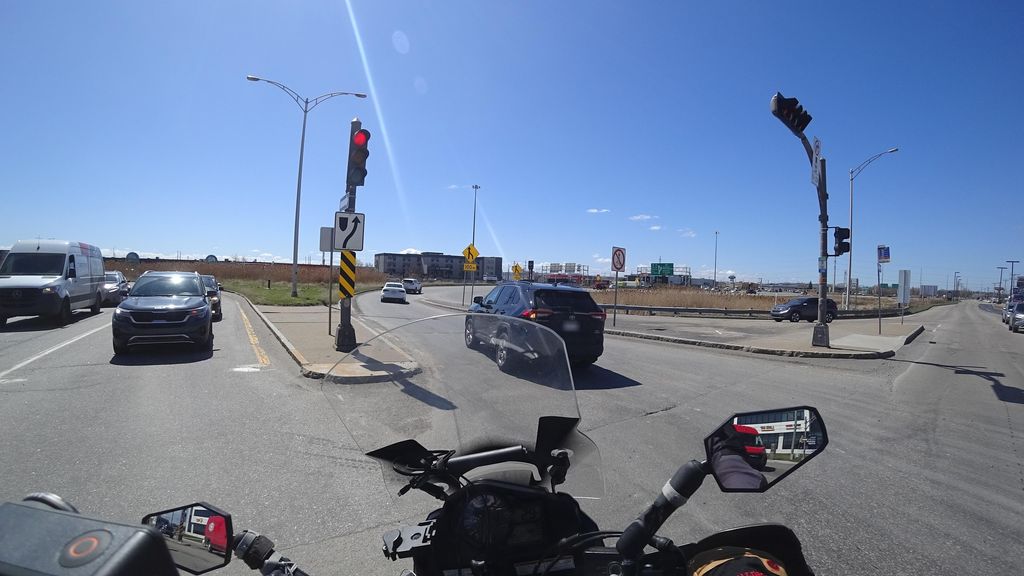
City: quebec_city